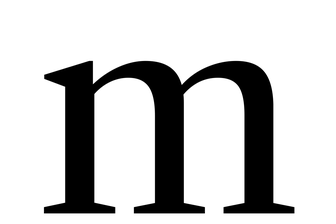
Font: LibreCaslonText_Regular